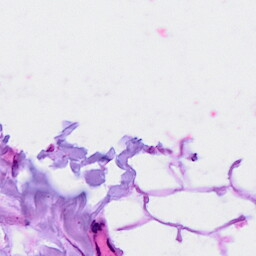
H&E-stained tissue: Breast